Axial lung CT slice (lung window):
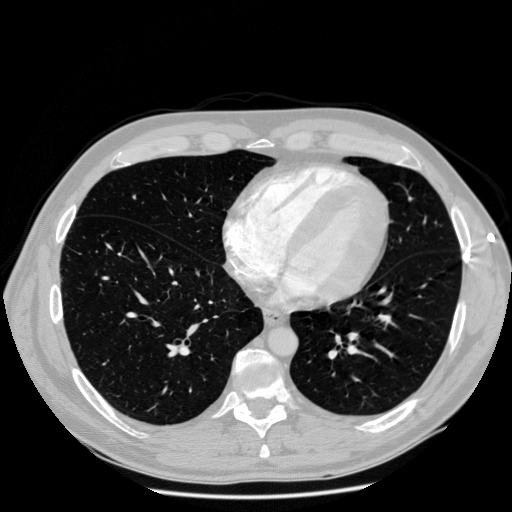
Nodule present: no